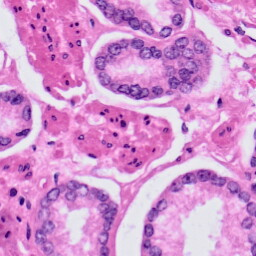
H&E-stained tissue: Prostate